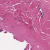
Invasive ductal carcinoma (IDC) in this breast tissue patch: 0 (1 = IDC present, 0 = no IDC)